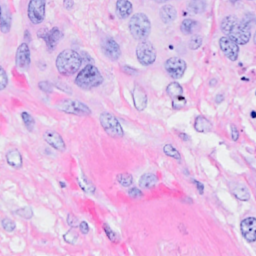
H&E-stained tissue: Breast